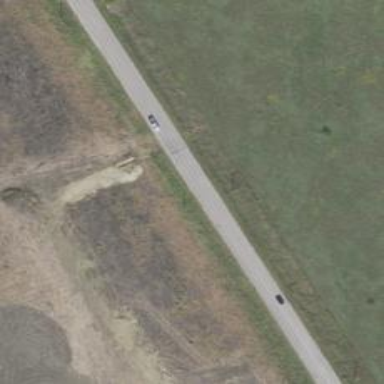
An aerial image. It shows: Secondary road.